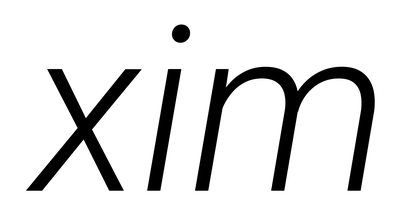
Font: Roboto-Italic_Light_Italic